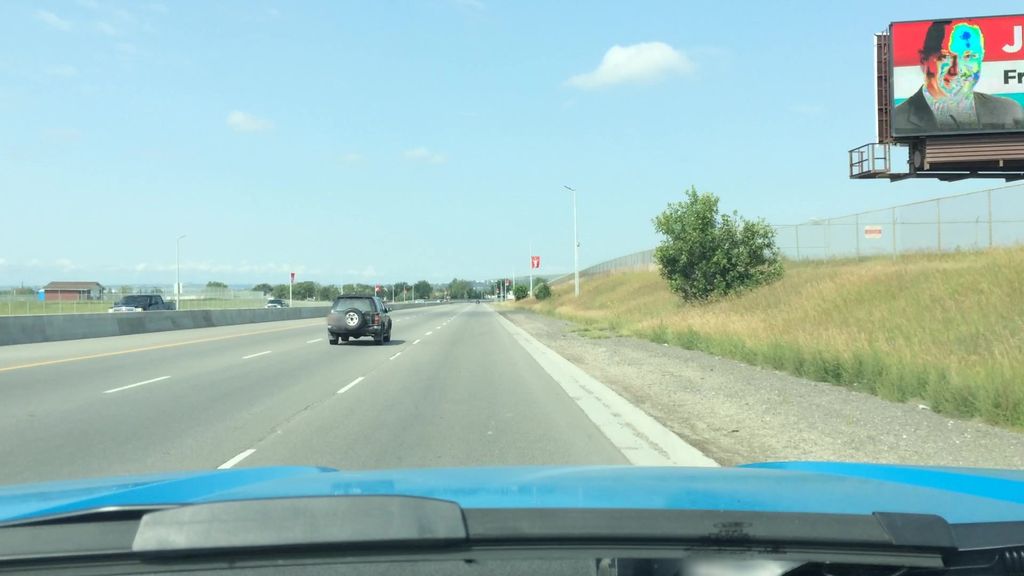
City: calgary